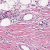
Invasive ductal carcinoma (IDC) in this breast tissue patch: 0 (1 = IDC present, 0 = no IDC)